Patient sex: M
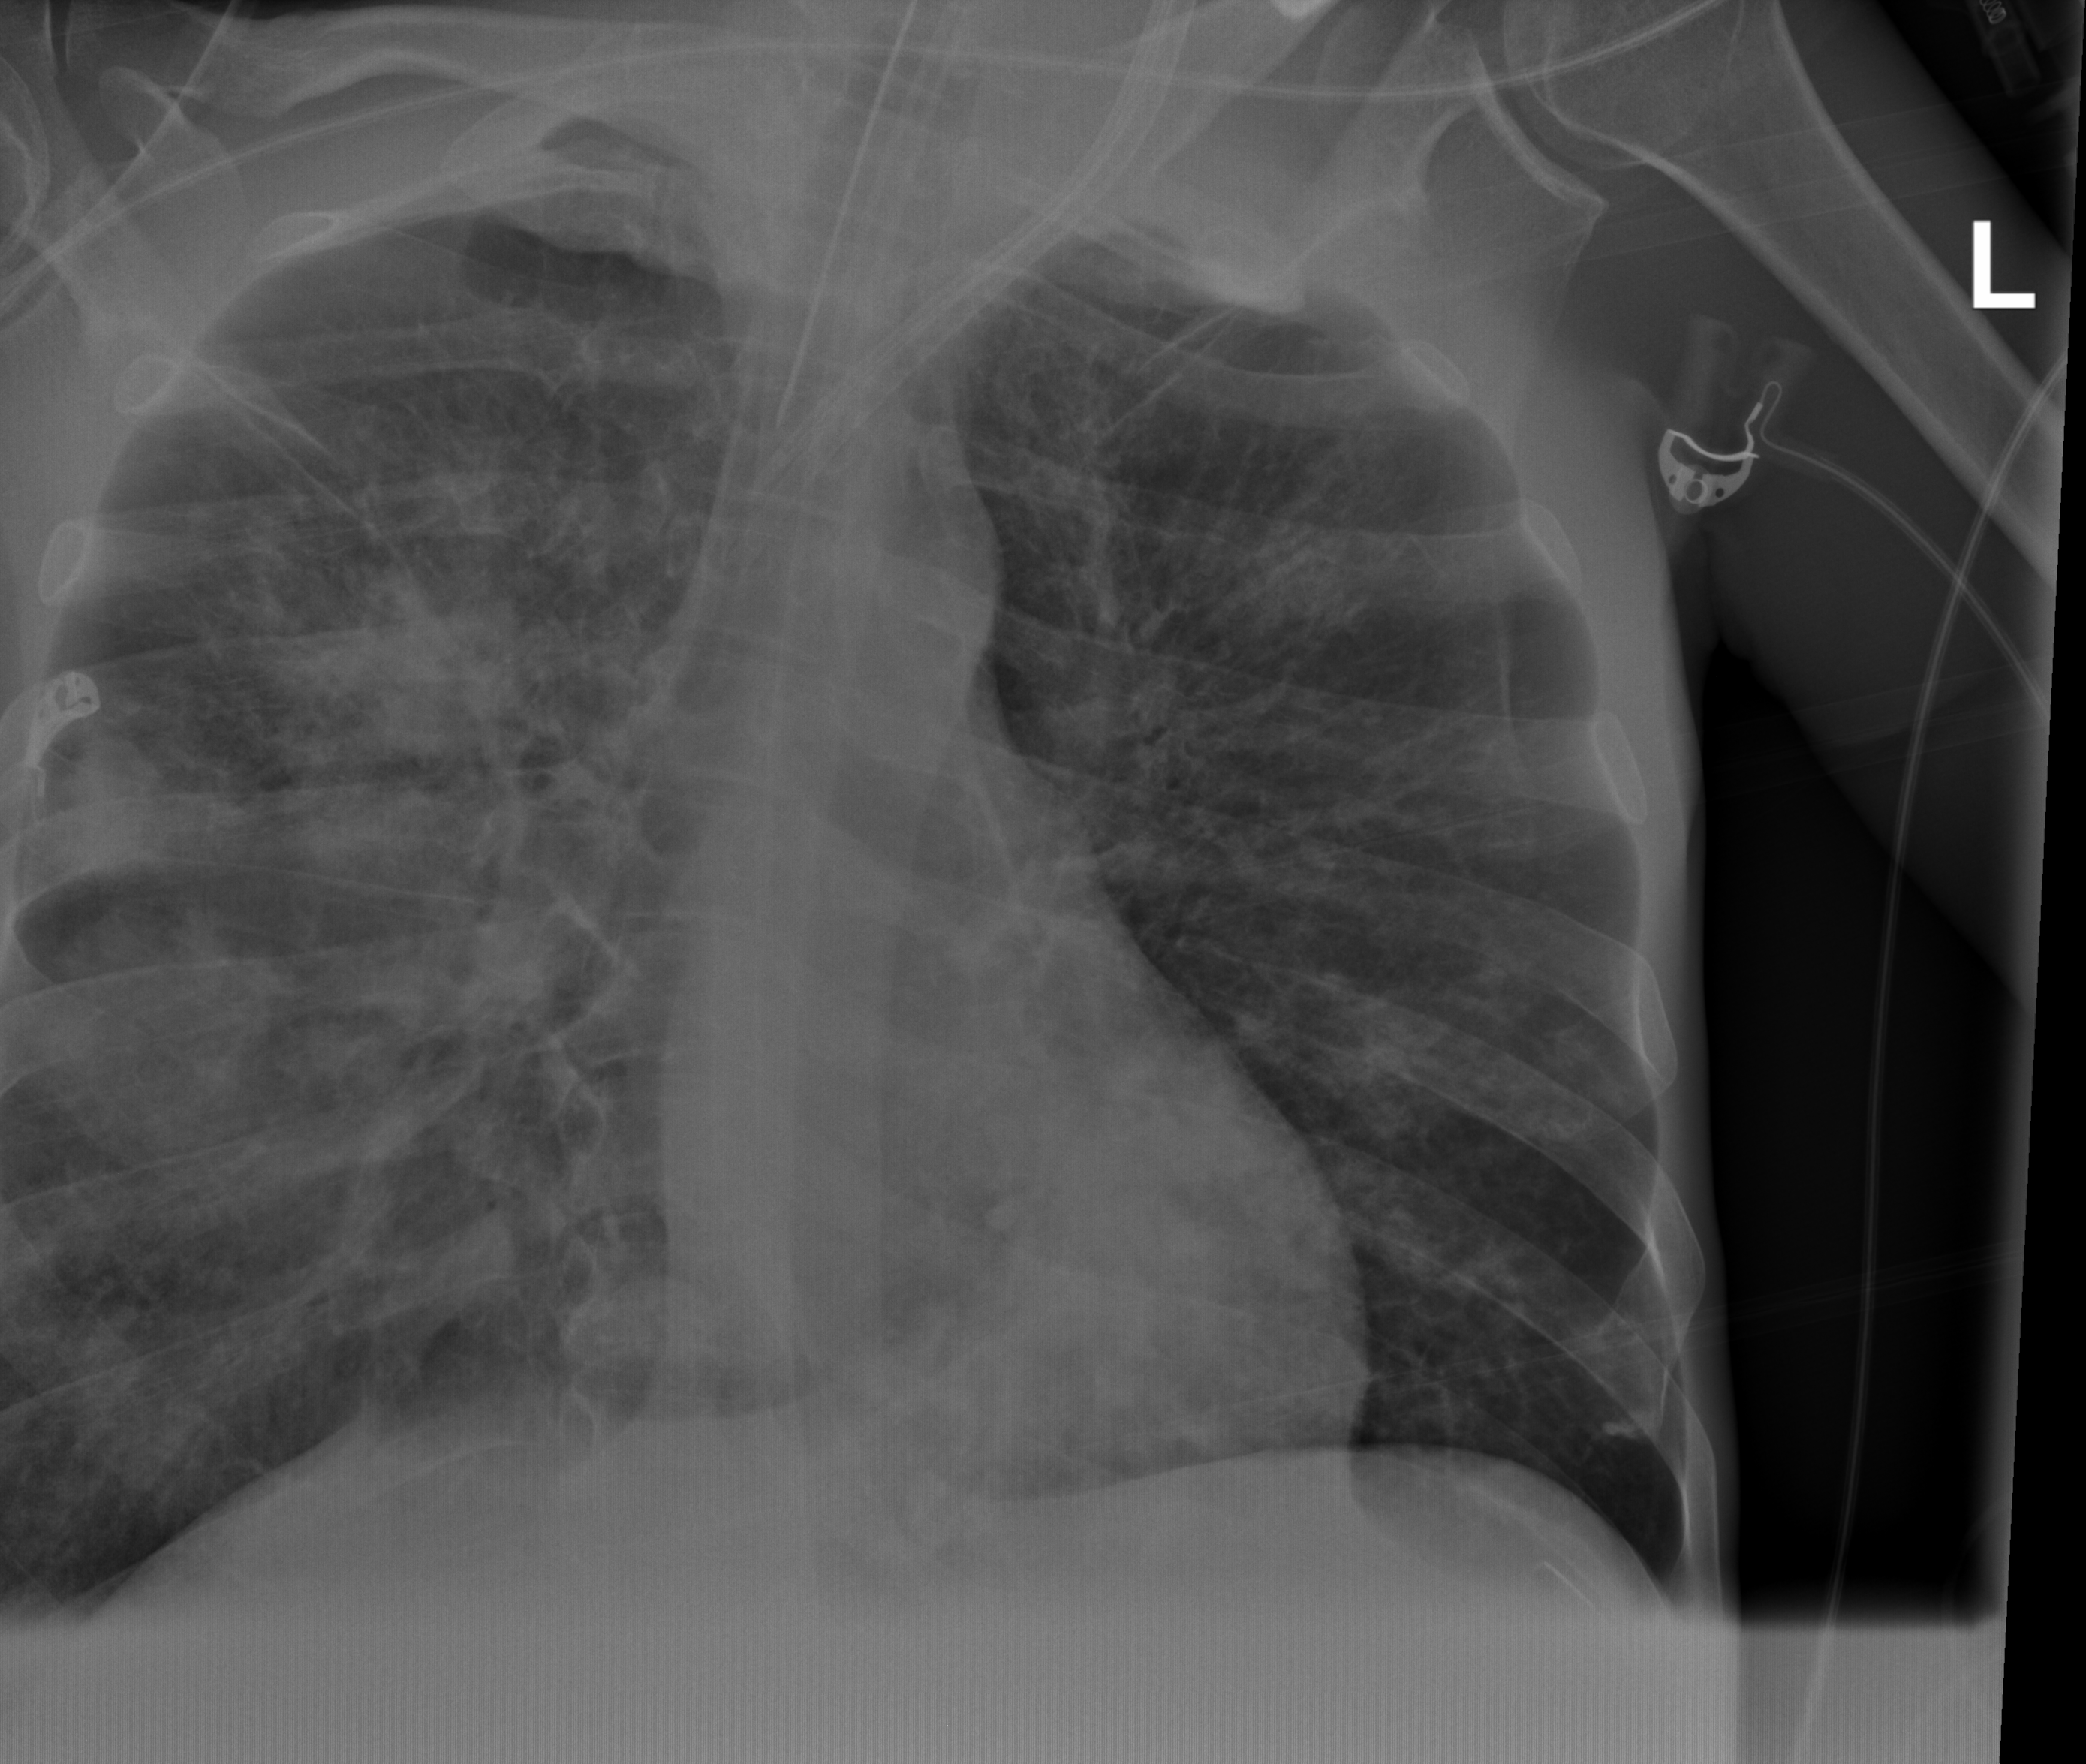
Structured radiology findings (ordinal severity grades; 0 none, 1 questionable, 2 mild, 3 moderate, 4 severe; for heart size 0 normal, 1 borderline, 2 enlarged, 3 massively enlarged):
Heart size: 0
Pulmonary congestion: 0
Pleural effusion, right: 0
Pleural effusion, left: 0
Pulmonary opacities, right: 4
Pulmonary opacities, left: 3
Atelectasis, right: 3
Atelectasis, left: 2